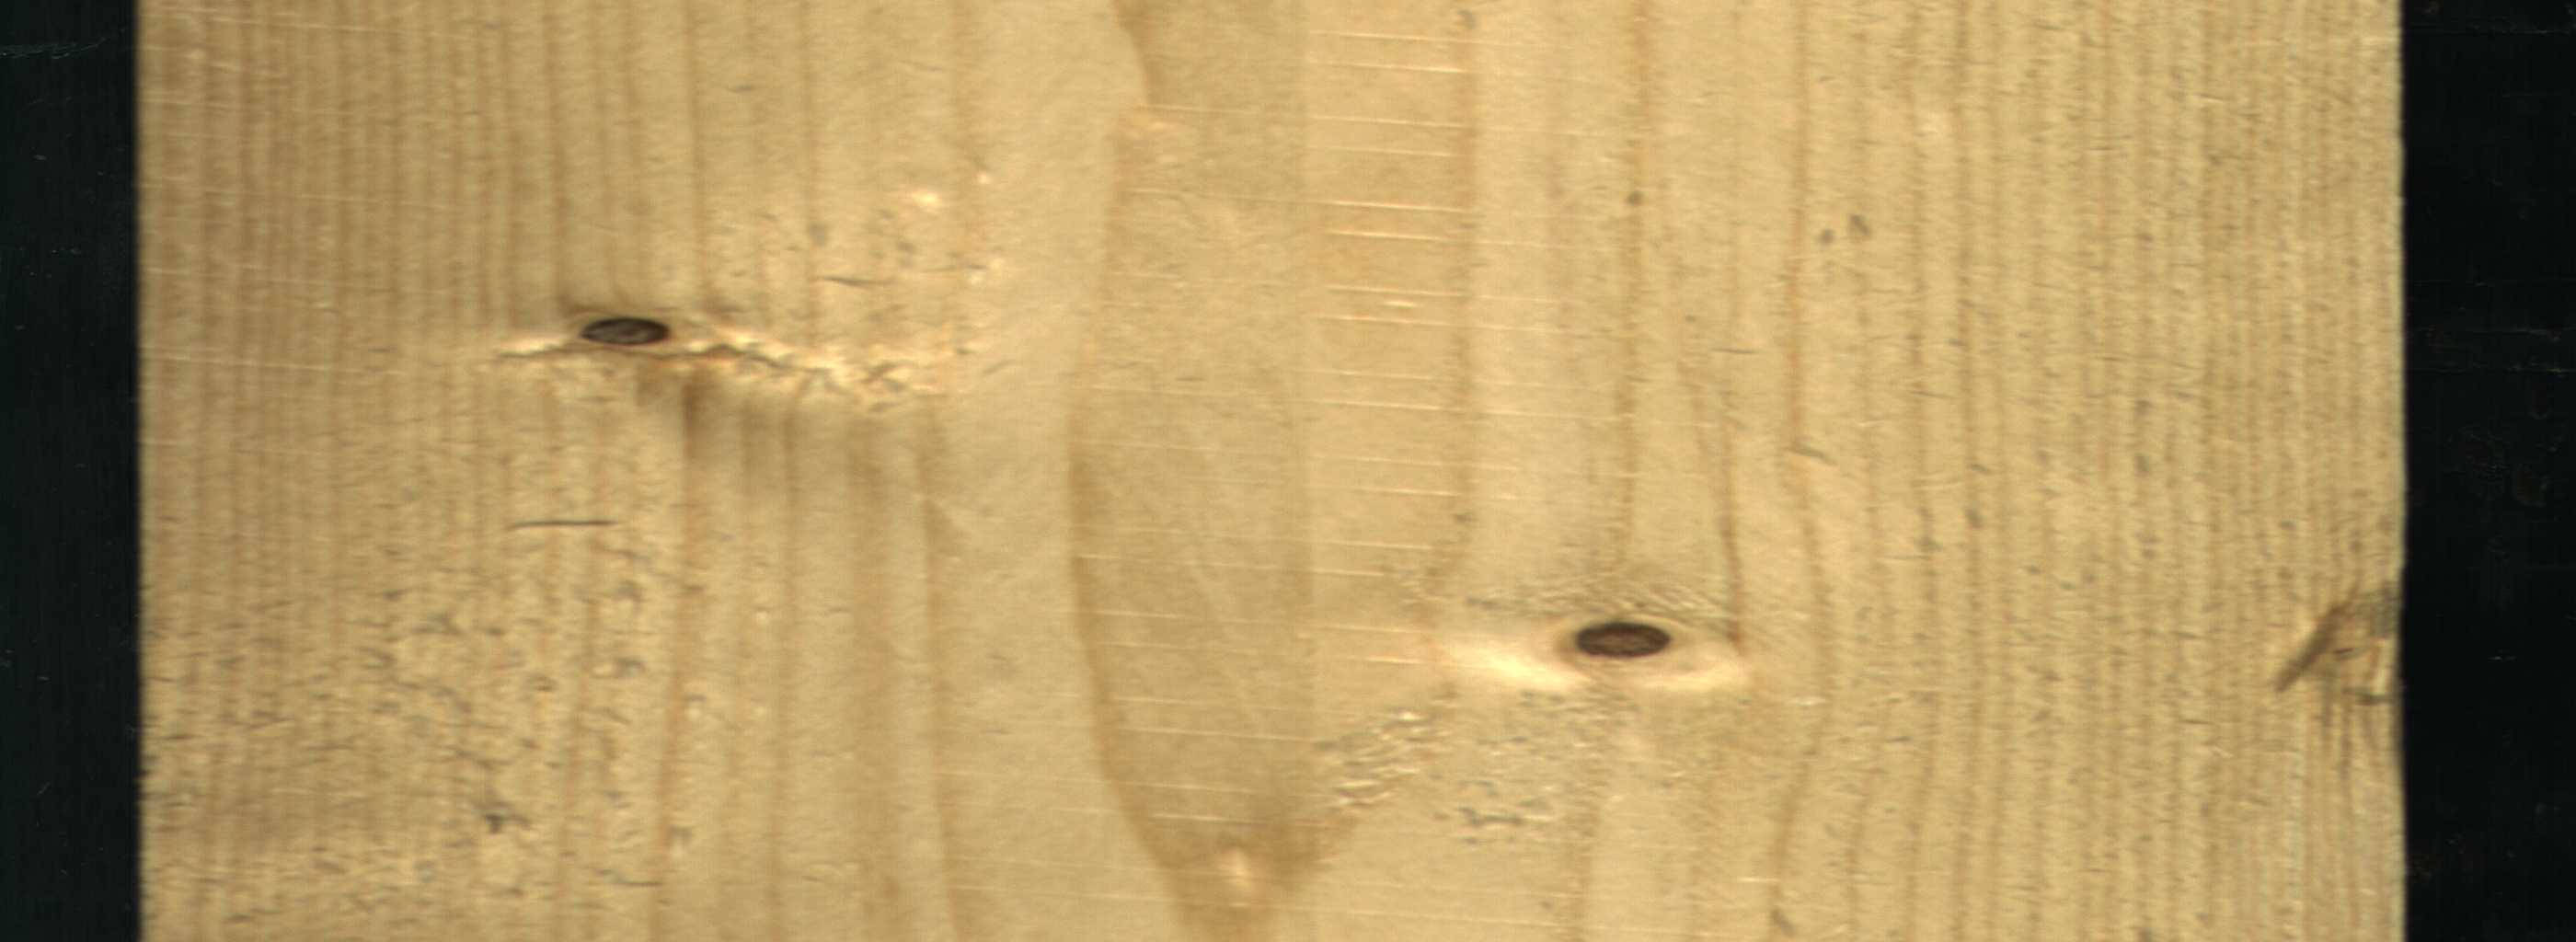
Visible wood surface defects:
Dead_Knot
Dead_Knot